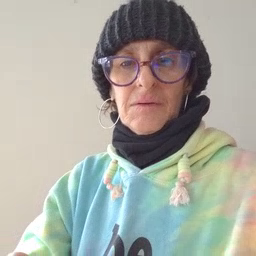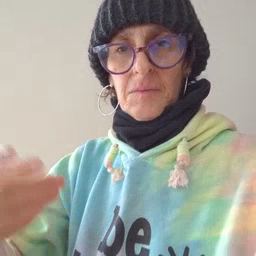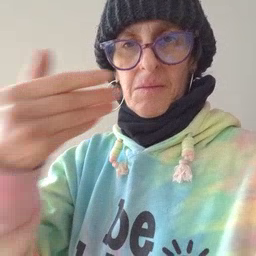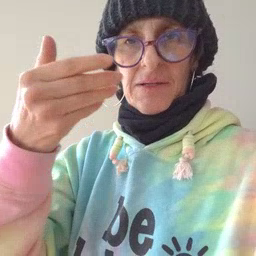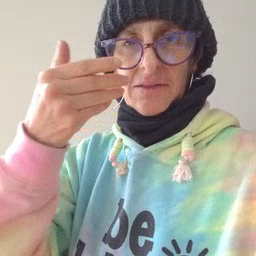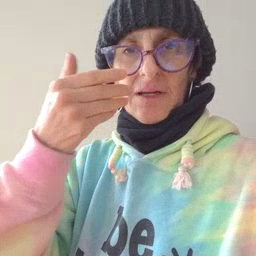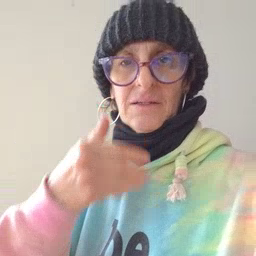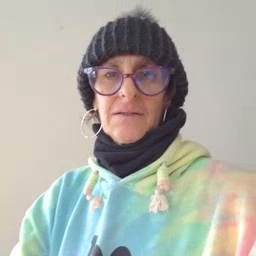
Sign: pizza